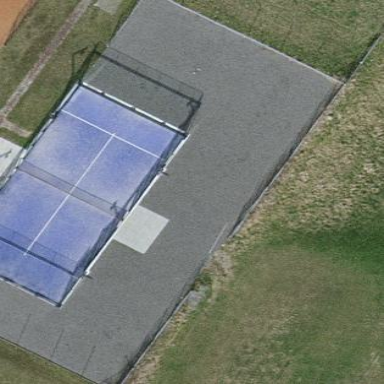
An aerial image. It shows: Tennis court in leisure pitch.